六年级 · 度量几何学
 右图中, 圆的直径是 ( )。

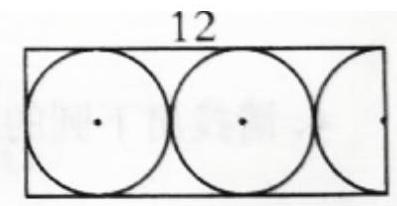
A. 1.2
   B. 2.4
   C. 4.8
   D. 6

答案: C